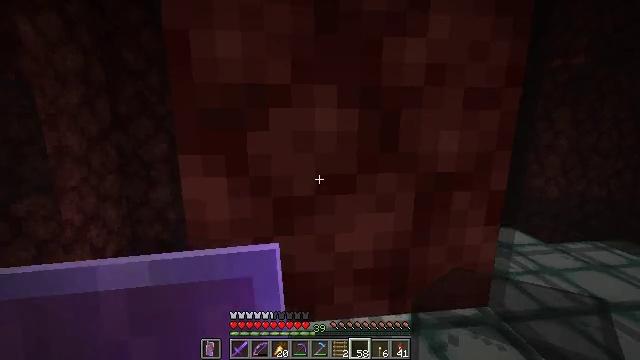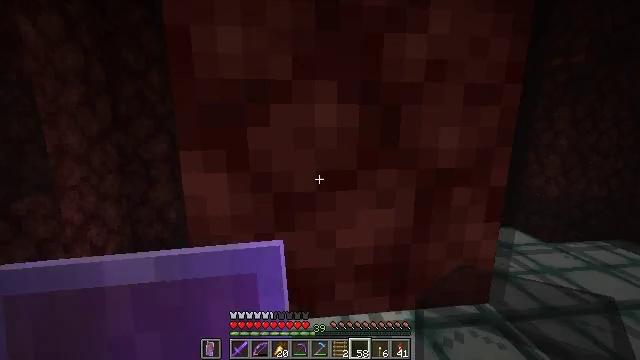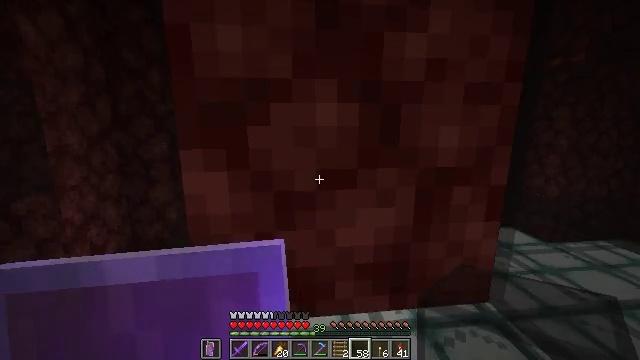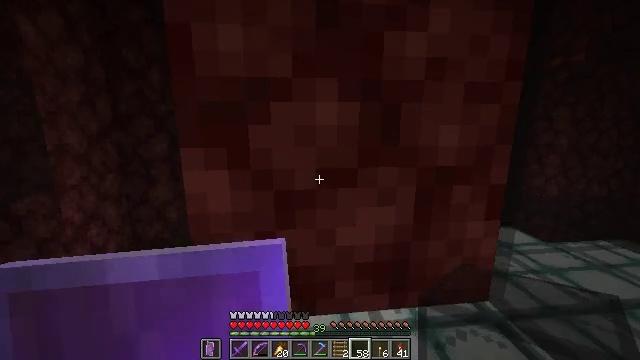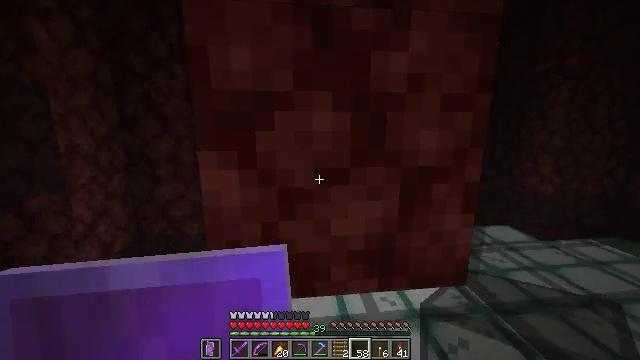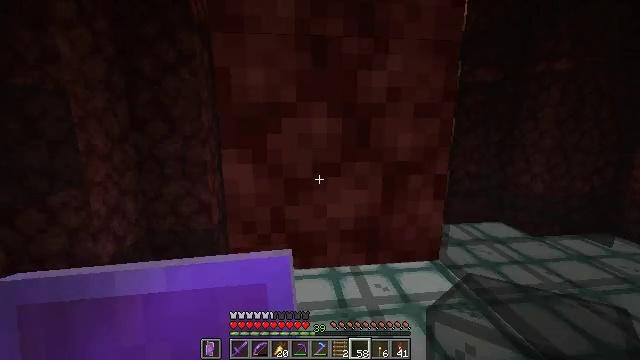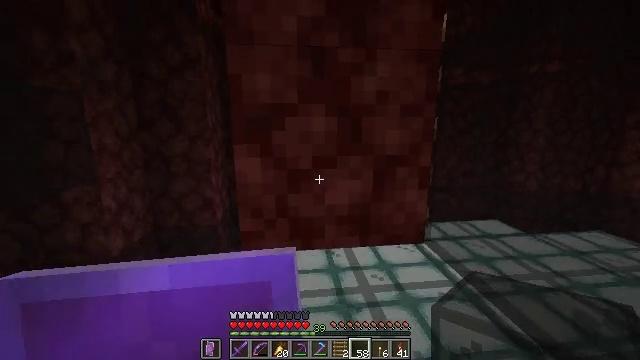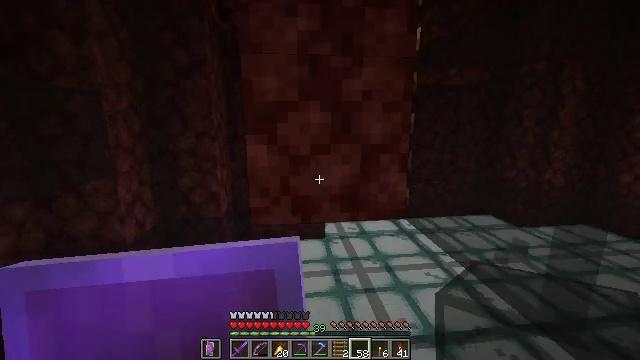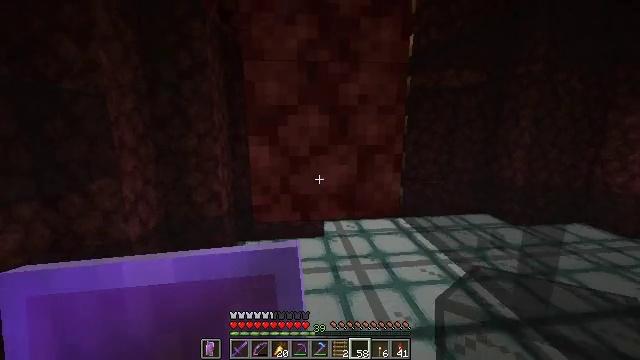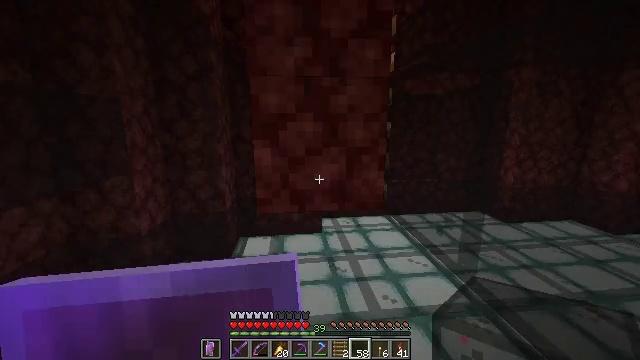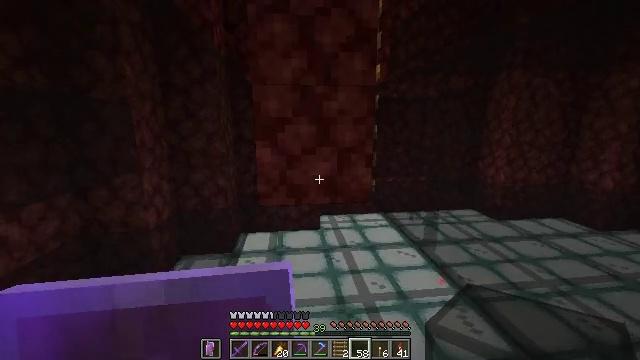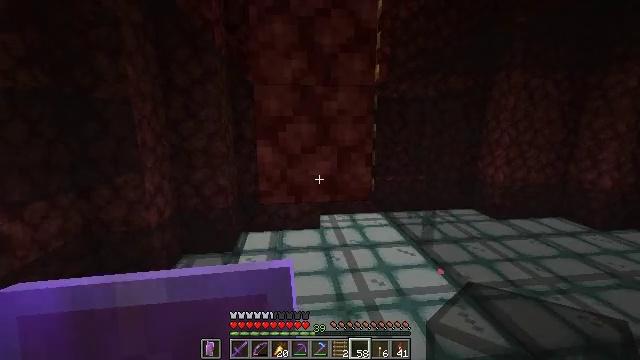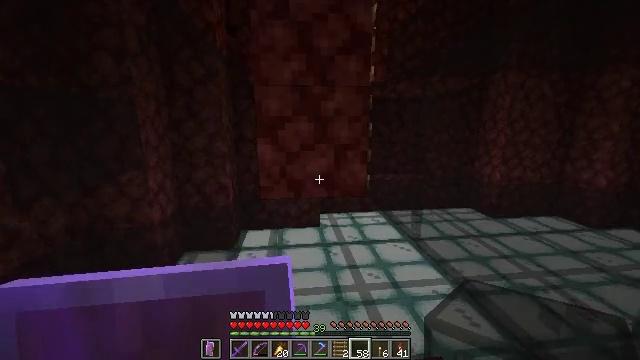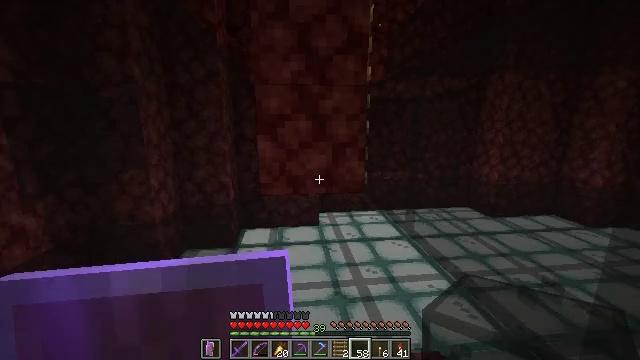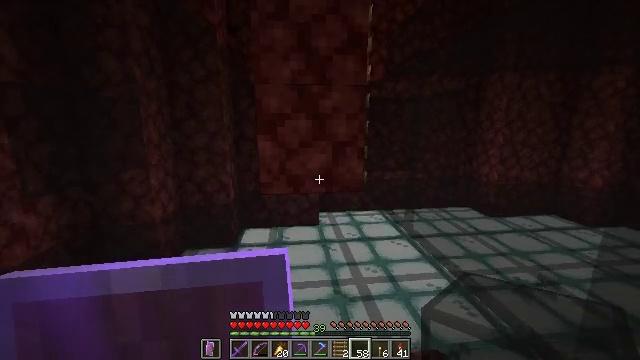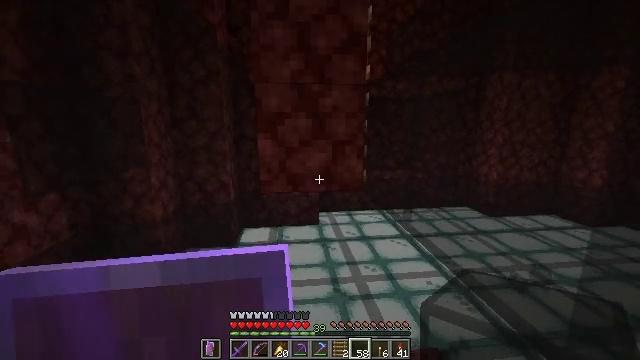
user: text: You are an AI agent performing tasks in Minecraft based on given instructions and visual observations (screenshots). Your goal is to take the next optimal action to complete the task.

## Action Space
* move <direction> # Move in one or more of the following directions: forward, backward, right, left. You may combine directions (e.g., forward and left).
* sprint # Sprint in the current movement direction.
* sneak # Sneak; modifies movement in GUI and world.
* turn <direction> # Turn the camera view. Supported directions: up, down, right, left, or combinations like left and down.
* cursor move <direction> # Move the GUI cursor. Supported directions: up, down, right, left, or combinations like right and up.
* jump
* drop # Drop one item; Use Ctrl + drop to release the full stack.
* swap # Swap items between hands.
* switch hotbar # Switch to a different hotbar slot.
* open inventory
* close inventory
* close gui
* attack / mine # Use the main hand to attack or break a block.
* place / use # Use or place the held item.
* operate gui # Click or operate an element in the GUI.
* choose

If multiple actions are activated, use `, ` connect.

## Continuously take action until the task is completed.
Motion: motion action
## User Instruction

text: Collect the black stained glass by mining it.
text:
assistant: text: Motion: no_op
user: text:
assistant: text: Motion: no_op
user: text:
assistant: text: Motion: move back
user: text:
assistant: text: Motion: move back
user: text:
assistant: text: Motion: move back
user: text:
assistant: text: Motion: move back
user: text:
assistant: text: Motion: move back
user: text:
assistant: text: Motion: move back
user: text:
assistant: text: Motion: move back
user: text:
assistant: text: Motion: move back
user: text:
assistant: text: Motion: no_op
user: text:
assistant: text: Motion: no_op
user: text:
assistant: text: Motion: no_op
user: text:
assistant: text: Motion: no_op
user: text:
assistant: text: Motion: no_op
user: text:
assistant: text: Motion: no_op
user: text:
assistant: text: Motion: move forward
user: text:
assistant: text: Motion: move forward
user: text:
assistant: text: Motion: move forward
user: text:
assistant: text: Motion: move forward
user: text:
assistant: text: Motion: move forward
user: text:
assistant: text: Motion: move forward
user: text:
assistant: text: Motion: no_op
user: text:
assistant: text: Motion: no_op
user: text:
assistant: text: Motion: no_op
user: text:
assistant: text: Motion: no_op
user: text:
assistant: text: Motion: turn left
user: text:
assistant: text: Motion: turn left
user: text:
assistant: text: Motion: turn left
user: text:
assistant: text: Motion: turn left and up